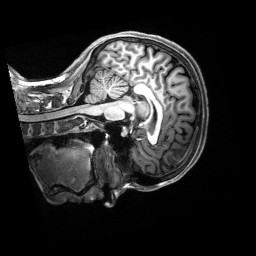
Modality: T1w
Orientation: sagittal
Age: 23
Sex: female
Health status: healthy
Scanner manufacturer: siemens
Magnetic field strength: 3 T
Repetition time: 2.5 s
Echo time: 0.00222 s